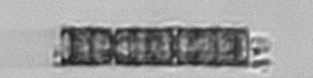
Label: Paralia_sulcata